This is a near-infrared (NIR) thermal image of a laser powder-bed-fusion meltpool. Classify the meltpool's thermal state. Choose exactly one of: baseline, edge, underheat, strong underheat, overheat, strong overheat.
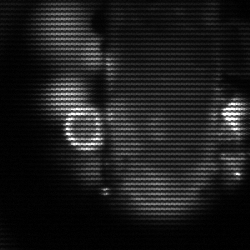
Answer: strong underheat